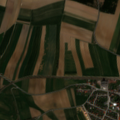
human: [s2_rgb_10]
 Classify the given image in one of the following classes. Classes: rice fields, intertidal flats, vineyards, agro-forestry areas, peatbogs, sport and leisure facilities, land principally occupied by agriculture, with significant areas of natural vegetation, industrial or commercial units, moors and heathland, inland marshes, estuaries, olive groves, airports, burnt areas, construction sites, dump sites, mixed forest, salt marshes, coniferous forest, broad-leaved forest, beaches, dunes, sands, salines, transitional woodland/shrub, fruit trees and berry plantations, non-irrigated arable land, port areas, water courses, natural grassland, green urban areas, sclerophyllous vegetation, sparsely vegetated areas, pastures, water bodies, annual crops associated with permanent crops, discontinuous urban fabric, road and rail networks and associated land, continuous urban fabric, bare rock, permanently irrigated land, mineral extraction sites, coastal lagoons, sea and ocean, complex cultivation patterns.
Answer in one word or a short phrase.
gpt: discontinuous urban fabric, non-irrigated arable land, coniferous forest